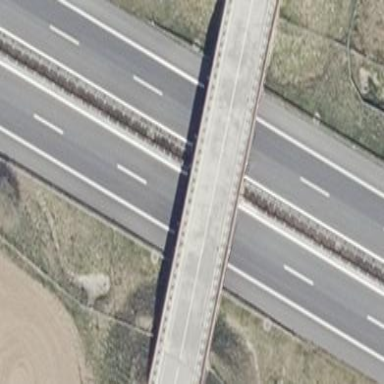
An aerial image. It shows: Bridge with beam structure.